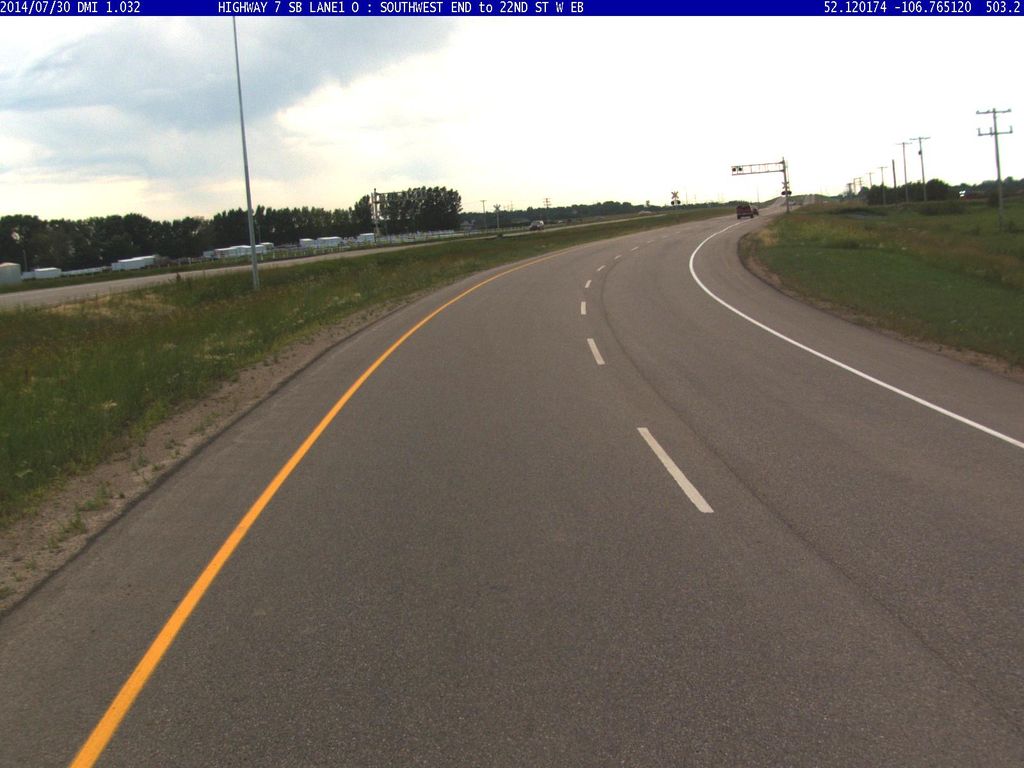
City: saskatoon